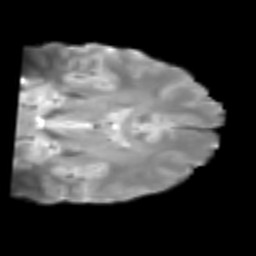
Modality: T2w
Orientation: coronal
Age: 21
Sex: male
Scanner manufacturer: siemens
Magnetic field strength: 3 T
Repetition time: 2.3 s
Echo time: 0.085 s